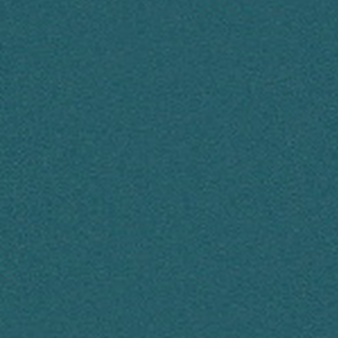
Label: other